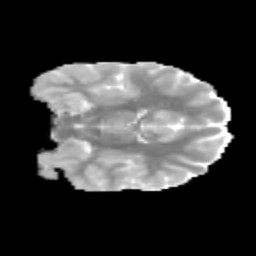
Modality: MD
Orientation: coronal
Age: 11
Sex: female
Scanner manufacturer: siemens
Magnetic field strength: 3 T
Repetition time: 3.8 s
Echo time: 0.07 s